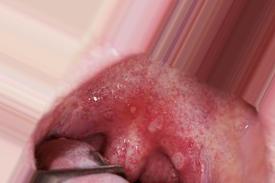
Condition: Mouth Ulcer